Frequency: 95000
Velocity: 0,2945
Power: 37,3
Pulse duration: 0,0000001
Pass count: 1
Magnification: 10
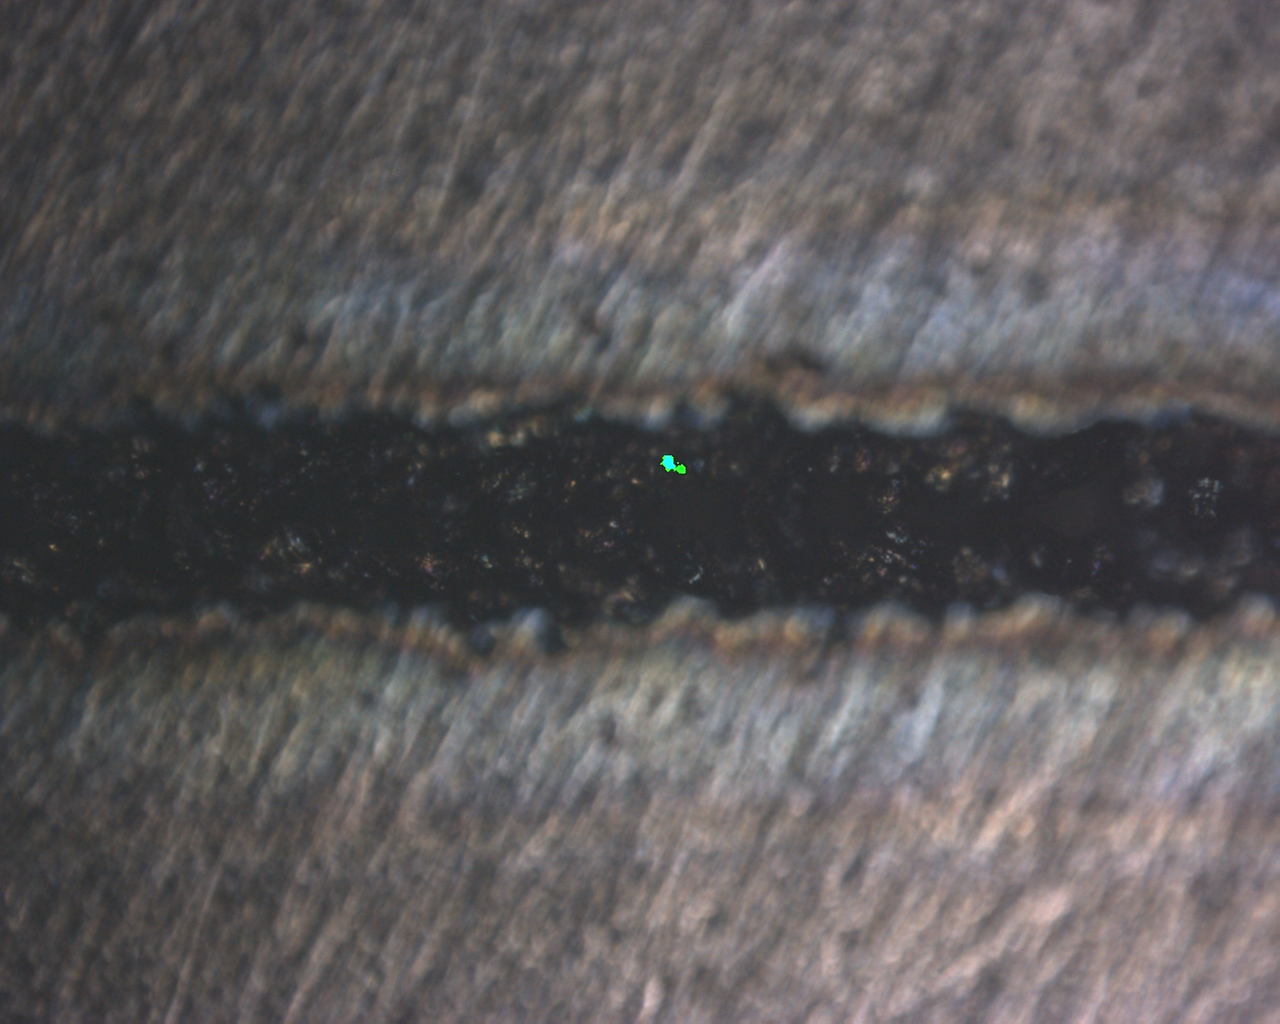
Measured width: 124.937
Other width: 83.098